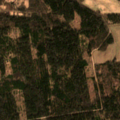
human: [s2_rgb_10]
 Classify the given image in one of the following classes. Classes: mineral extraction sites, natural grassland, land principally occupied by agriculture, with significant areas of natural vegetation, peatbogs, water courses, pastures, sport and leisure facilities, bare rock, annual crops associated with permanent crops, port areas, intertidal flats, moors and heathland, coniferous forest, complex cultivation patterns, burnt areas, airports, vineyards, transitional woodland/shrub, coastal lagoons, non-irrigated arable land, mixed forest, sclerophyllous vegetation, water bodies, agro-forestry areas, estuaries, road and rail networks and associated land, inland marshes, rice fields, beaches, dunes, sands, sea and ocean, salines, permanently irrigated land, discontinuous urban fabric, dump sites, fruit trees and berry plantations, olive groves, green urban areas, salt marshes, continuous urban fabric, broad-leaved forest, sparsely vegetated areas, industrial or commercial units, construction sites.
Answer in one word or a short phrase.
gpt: non-irrigated arable land, coniferous forest, mixed forest, transitional woodland/shrub